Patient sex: M
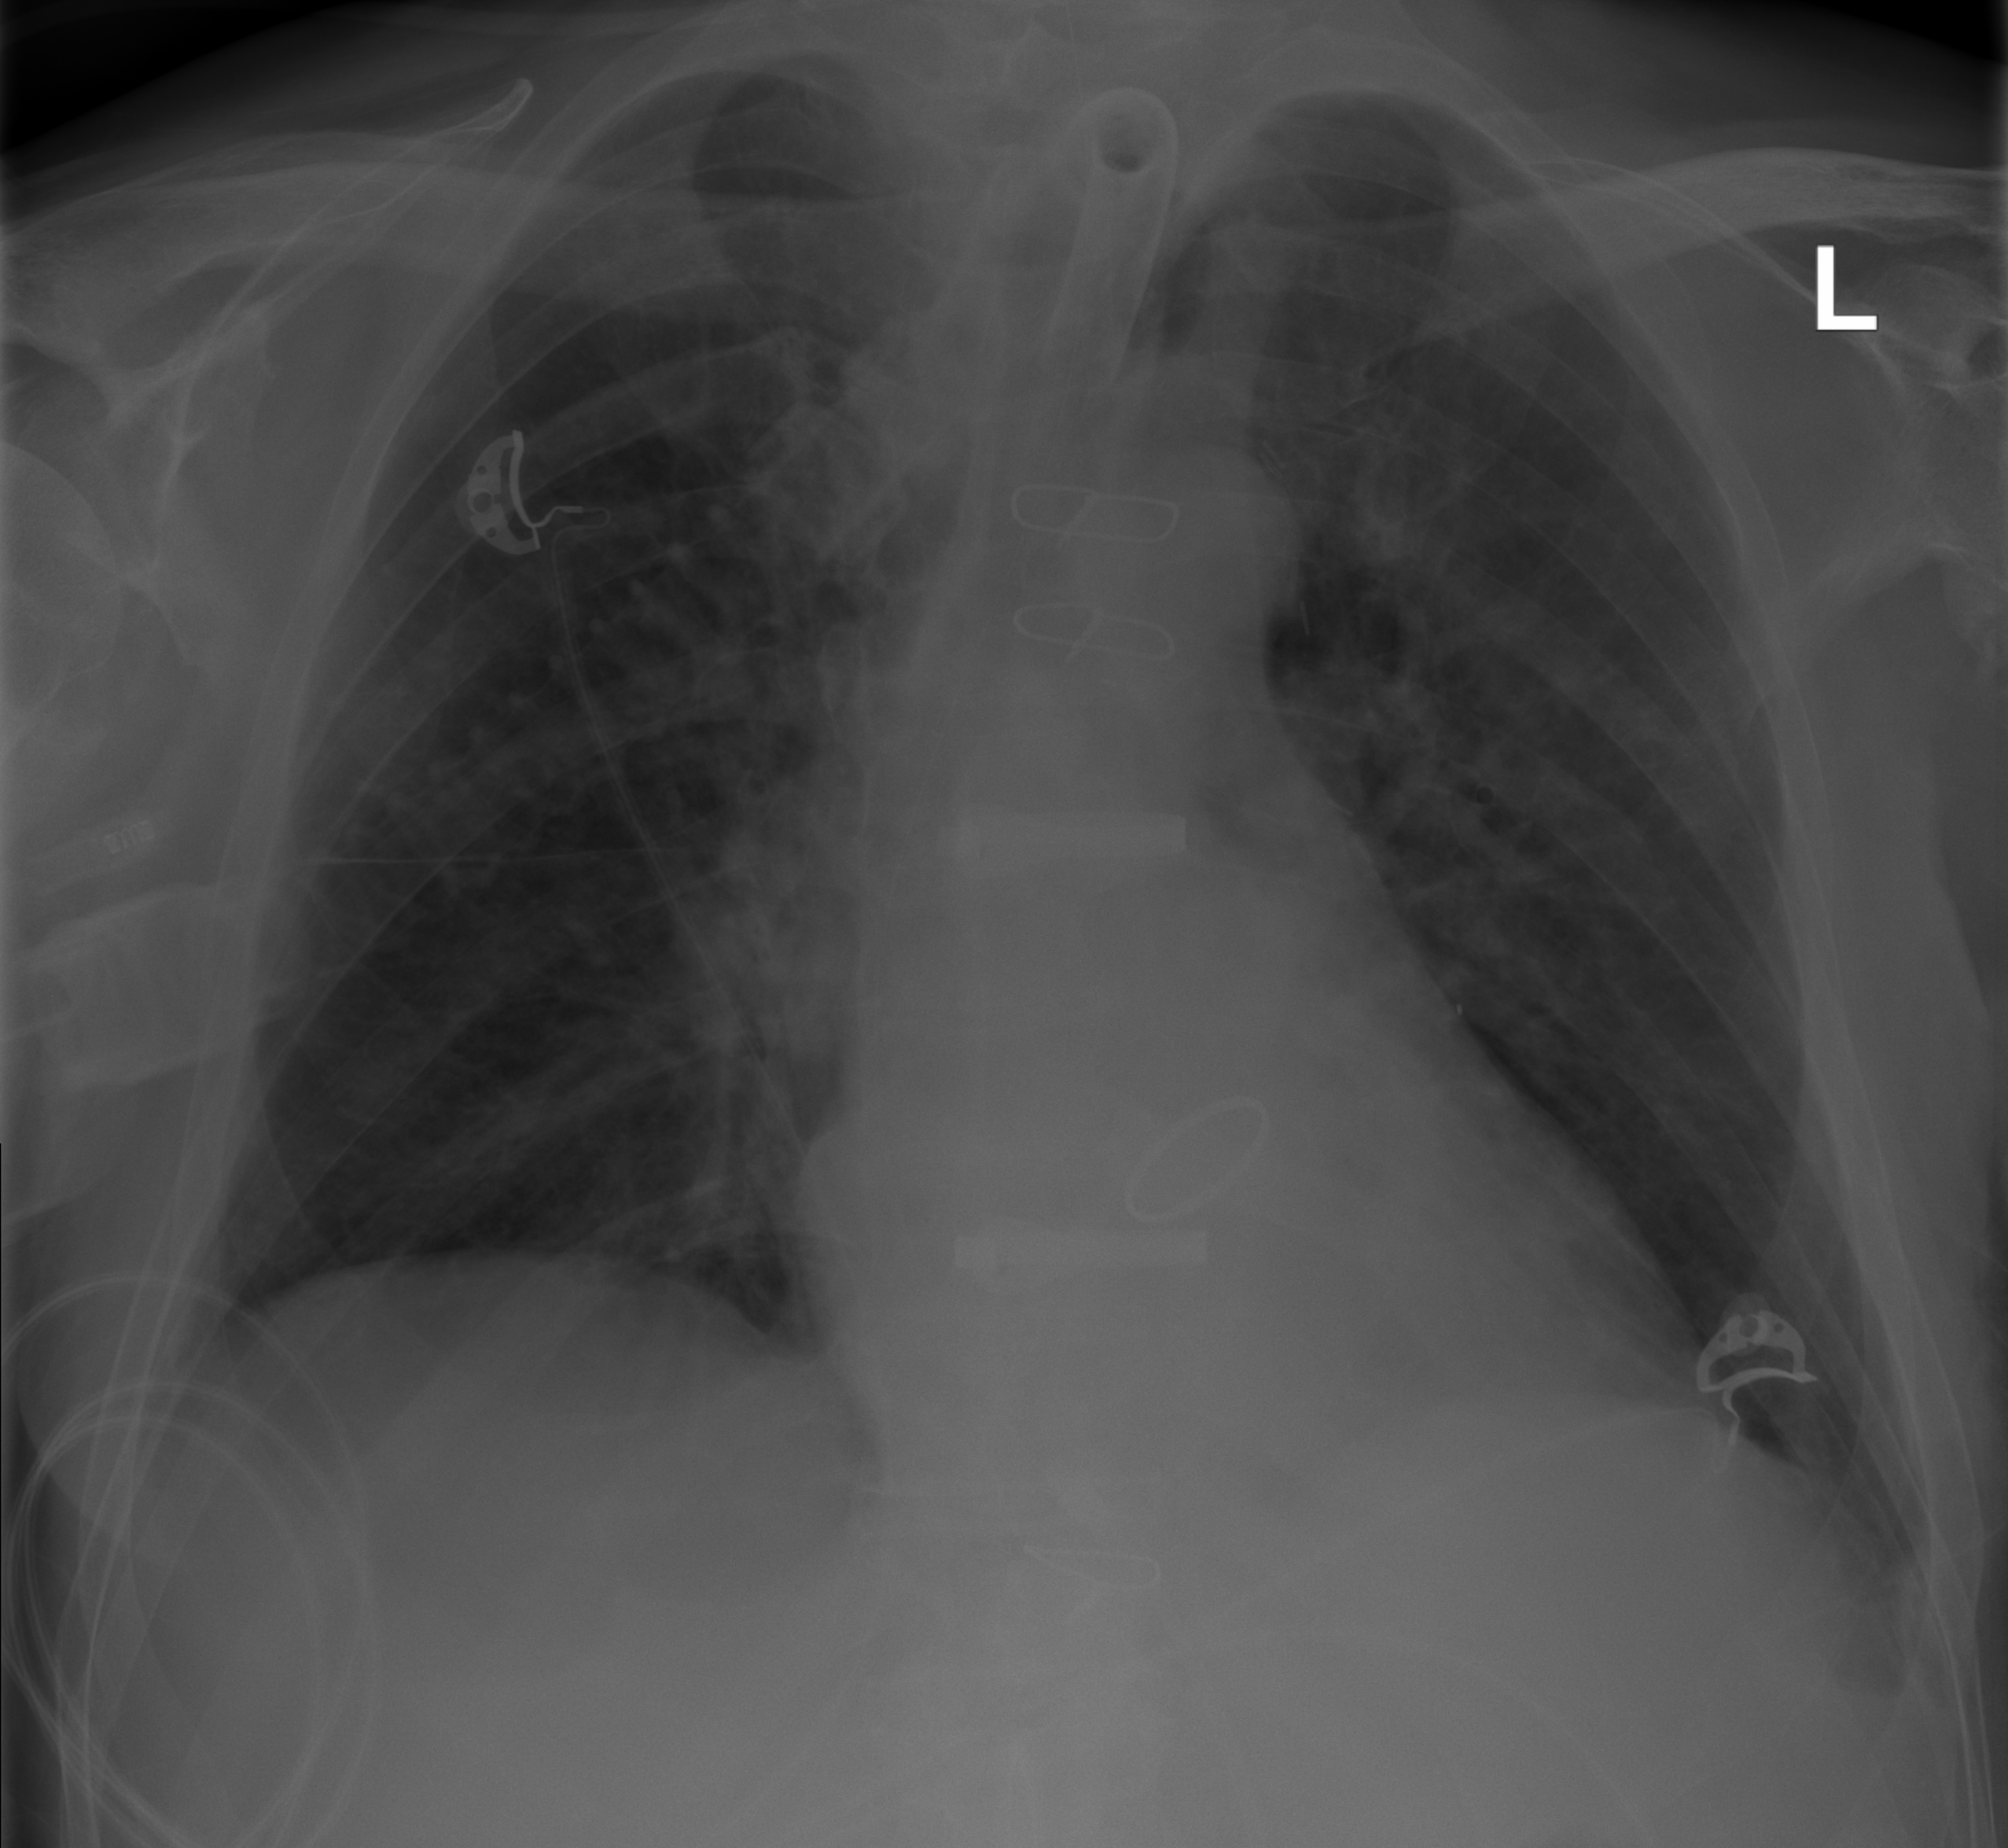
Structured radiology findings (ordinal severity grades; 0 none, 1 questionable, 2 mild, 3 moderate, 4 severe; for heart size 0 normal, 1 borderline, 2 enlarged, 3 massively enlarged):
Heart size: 0
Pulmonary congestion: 0
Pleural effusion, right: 0
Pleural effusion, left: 0
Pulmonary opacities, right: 0
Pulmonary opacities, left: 0
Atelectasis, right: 2
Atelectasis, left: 2